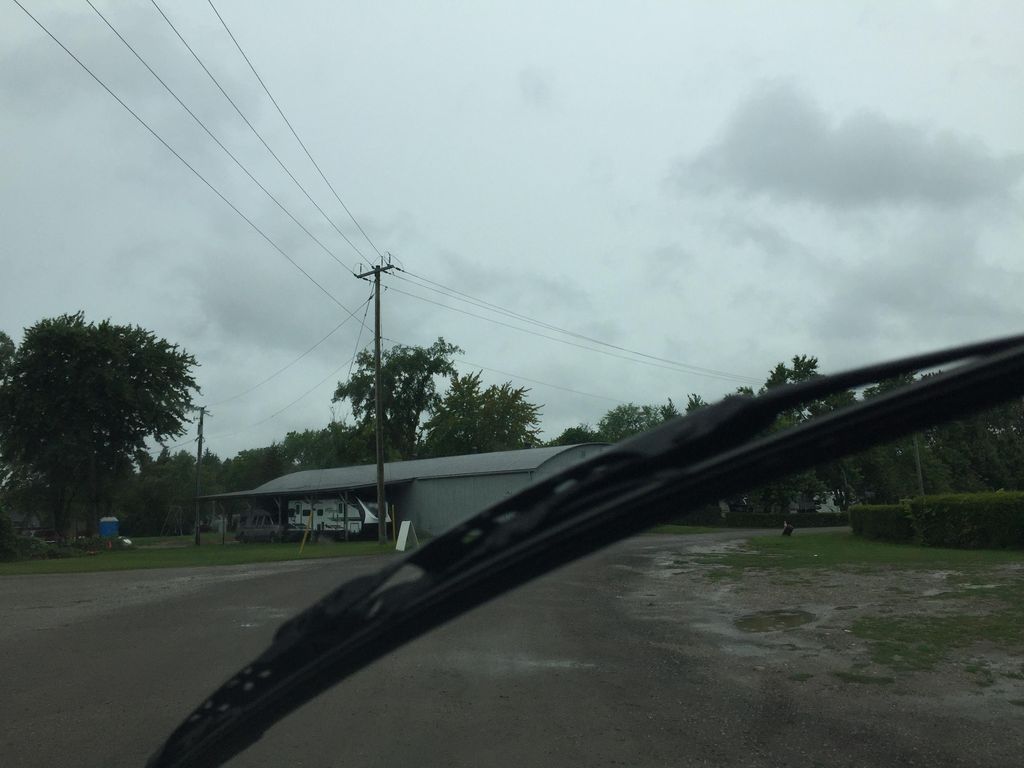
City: kitchener-waterloo